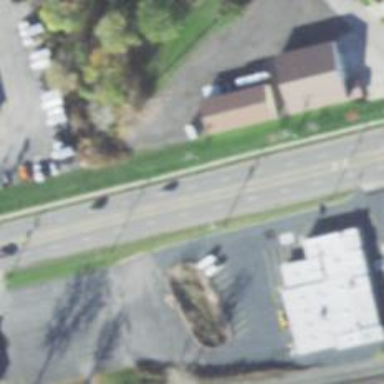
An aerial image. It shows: Secondary road with sidewalk on the left.